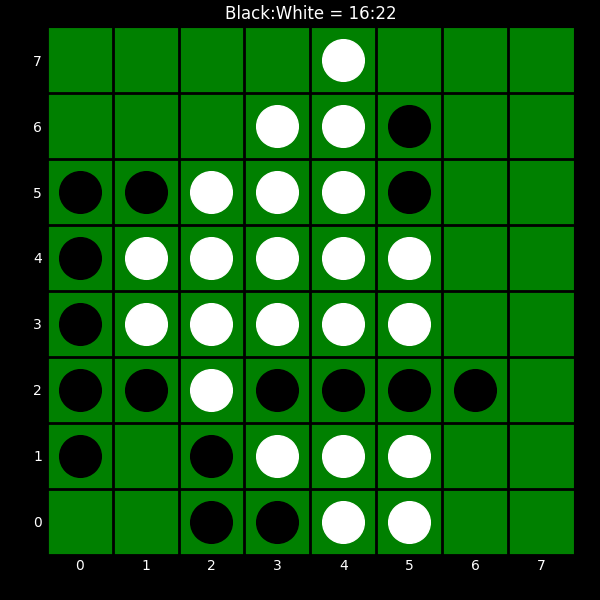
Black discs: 16
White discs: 22